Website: bh-photo
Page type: address-validator
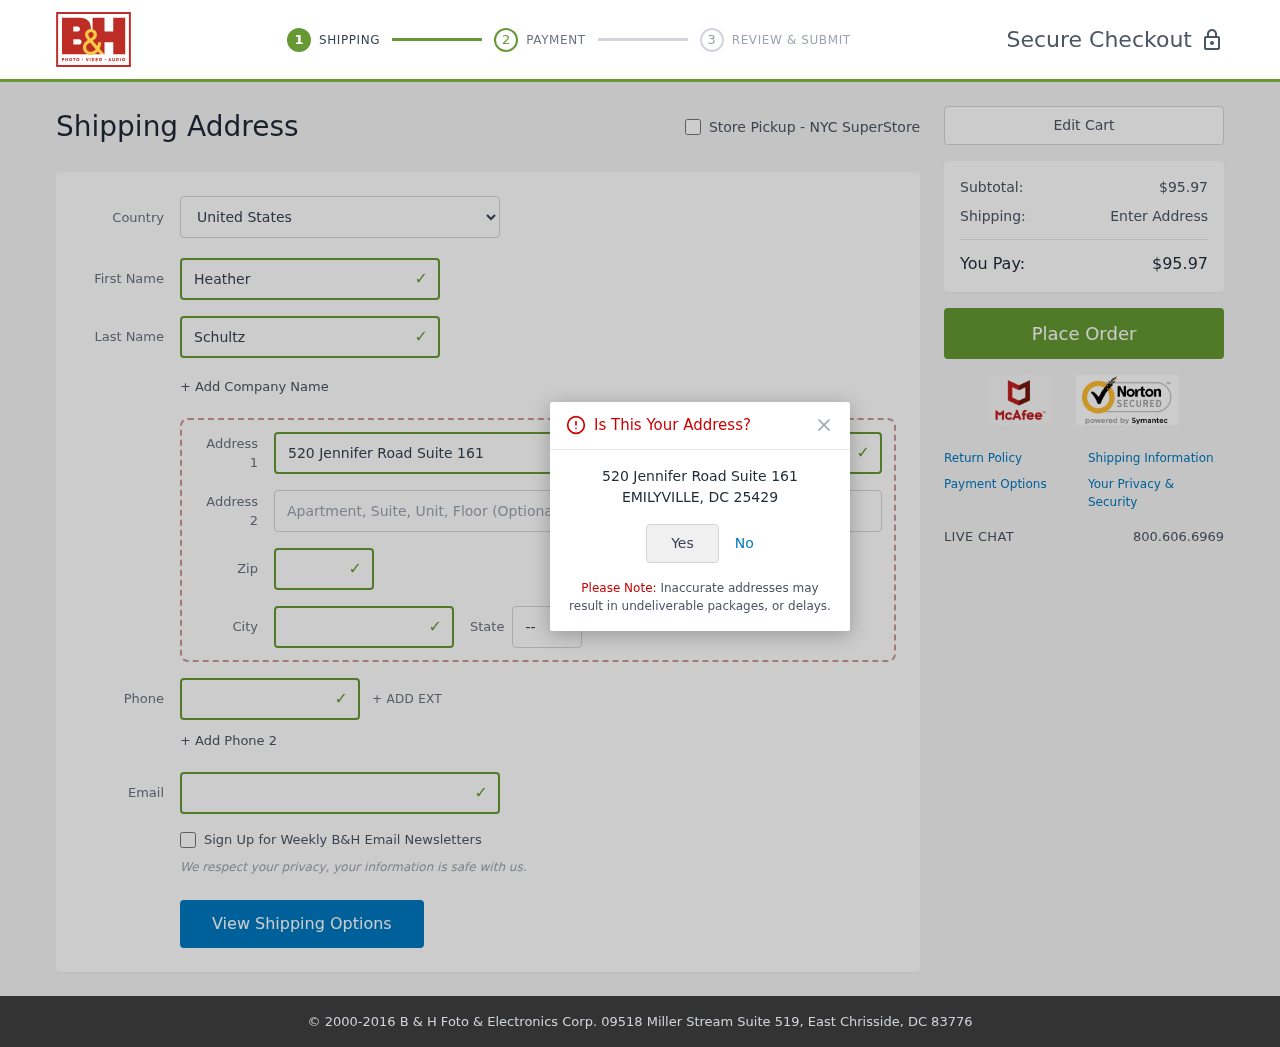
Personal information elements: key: PII_CITY
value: Emilyville
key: PII_COUNTRY
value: United States
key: PII_EMAIL
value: heatherschultz@gmail.com
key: PII_FIRSTNAME
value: Heather
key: PII_LASTNAME
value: Schultz
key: PII_PHONE
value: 2968349899
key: PII_POSTCODE
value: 25429
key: PII_STATE_ABBR
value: DC
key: PII_STREET
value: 520 Jennifer Road Suite 161
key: PII_CITY_CONFIRM
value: EMILYVILLE
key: PII_STATE
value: DC
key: PII_POSTCODE_FULL
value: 25429
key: PII_POSTCODE_NUMERIC
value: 25429
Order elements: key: ORDER_SUBTOTAL
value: $95.97
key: ORDER_TOTAL
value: $95.97